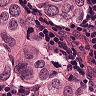
Metastatic tissue present: yes